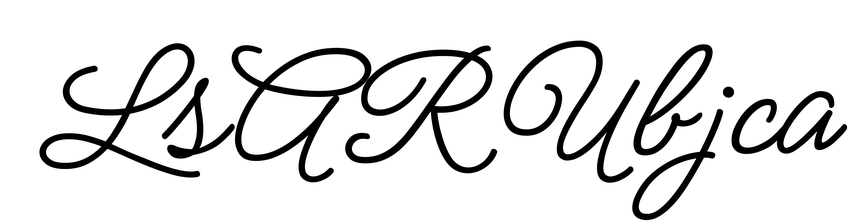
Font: MeowScript-Regular